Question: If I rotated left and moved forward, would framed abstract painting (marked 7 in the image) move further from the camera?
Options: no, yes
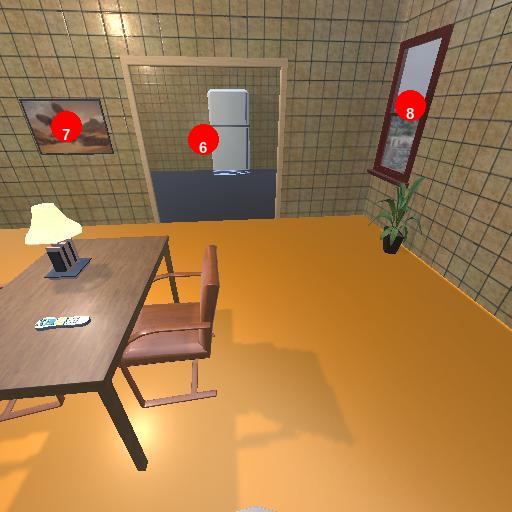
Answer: no